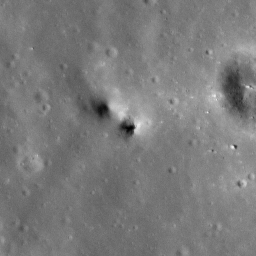
Pit: Copernicus 13b
Host crater: Copernicus
Host type: impact_melt
Lunar coordinates: latitude 10.18, longitude 339.881